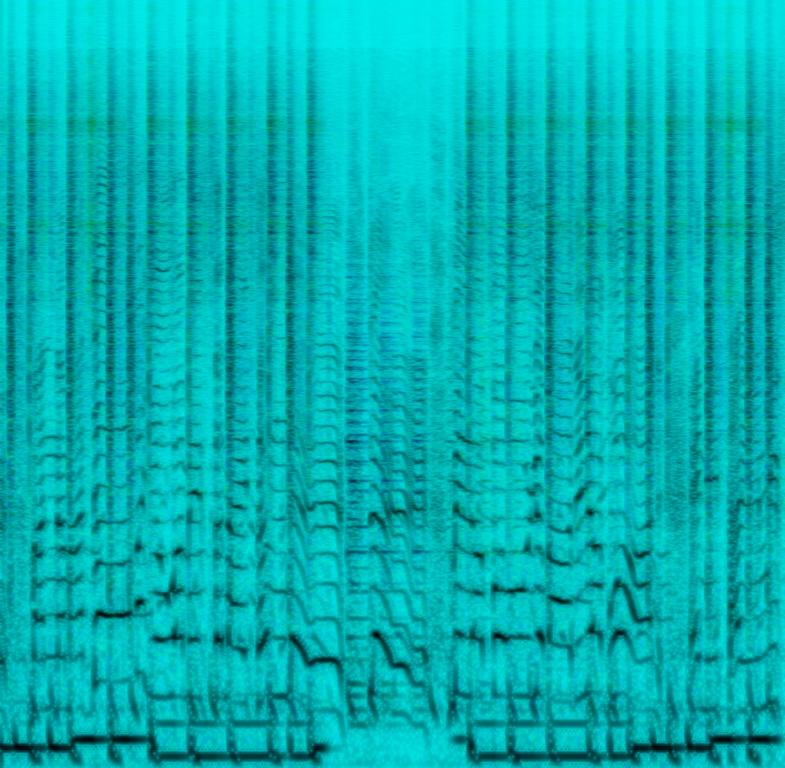
The Reggae song features a flat male vocal rapping over shimmering cymbals, heavy bass, bouncy snare, wide sustained synth lead and "4 on the floor" kick pattern. Even though the song is uptempo, it sounds easygoing and like something you would listen to in a car, or while chilling.